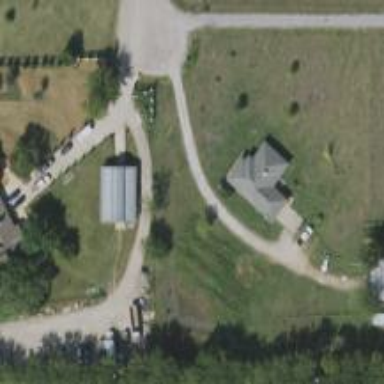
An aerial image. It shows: Driveway leading to service road.